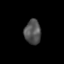
Tissue: skin
Cell type: Epithelial cells
Senescence score: 0.2826
Nuclear area (px): 392
Mean DAPI intensity: 82.462